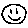
Label: smiley face